Question: There is a big problem in the following case:
User has Windows XP, ClearType turned off, Google Chrome and website is using Google Web Fonts.
Fonts look very "jerky" in this case and only in Chrome.
css "-webkit-font-smoothing" won't do any good.
Also, I noticed that large fonts are not so terrible. You can see in the pic big fonts and they look okay.
Is there a solution for a user with these settings to have nice looking fonts?

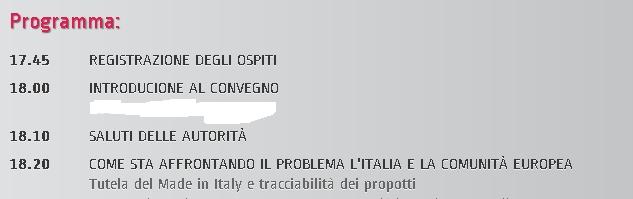
Answer: With ClearType turned off there is really no hope. Even native system fonts look bad with ClearType off.
I believe IE8 and above automatically override the OS settings on XP and turn ClearType on, but I don't think there's a way for a non IE browser to do that.
If you care about the relatively small percentage of visitors who are in this category you'll need to spend many hours choosing and testing a better font.
My advice is to not worry about it - Those users will be quite accustomed to seeing horrible fonts all over the web because of their ignorance of or inability to change system settings.